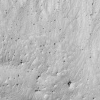
Atmospheric dust classification: not_dusty